Field crop: maize
Growth stage: 1
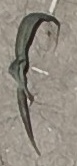
Species: sorghum